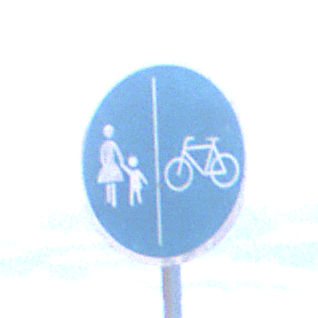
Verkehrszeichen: GetrennterRadUndGehwegRadwegRechts
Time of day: MorningAfternoon
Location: Outdoor (Nature)
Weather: Clear
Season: NotSpecified
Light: Natural